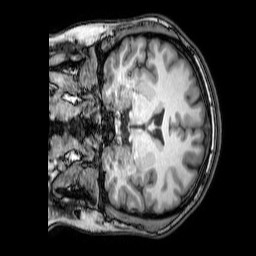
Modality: T1w
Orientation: coronal
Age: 23
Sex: female